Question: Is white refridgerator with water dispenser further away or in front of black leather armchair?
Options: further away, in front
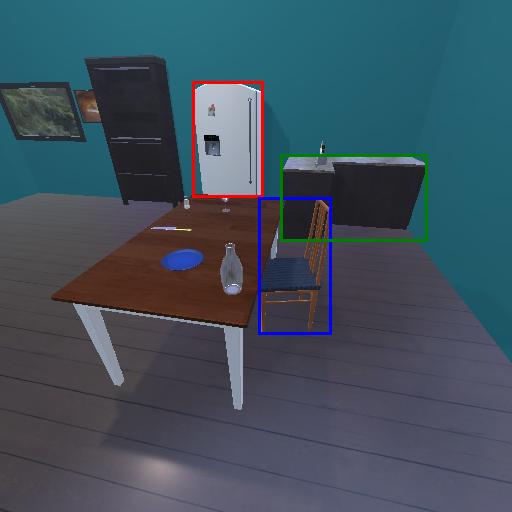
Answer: further away